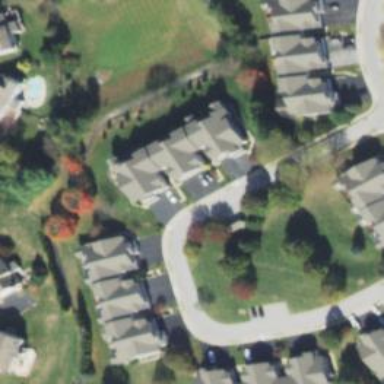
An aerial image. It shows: Neighborhood.